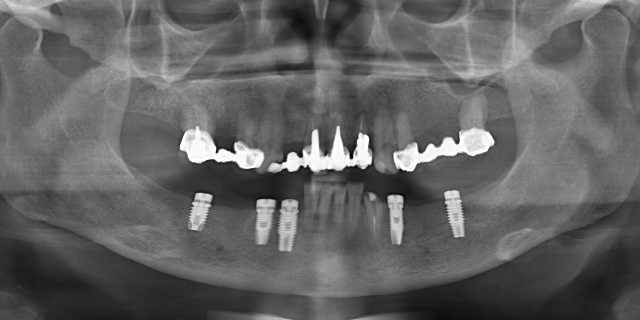
adult